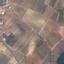
Land use / land cover class: PermanentCrop